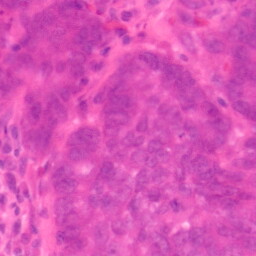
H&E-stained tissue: Colon